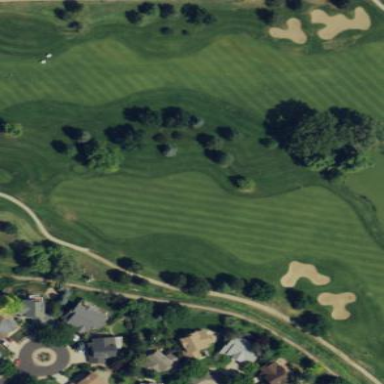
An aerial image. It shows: Grassy area designated as golf fairway.